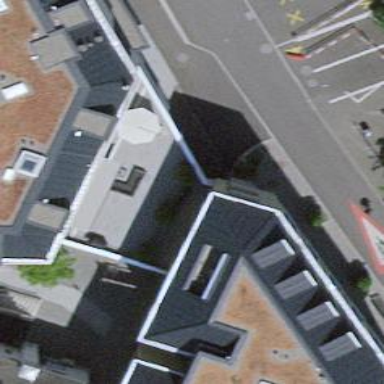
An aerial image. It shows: Parking entrance.